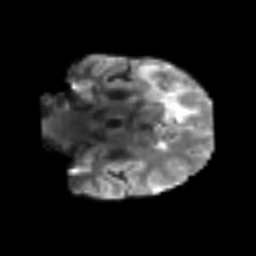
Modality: T2w
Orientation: coronal
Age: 66
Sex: male
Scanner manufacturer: siemens
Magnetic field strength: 3 T
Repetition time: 6.1 s
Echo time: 0.101 s